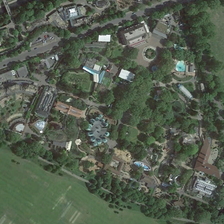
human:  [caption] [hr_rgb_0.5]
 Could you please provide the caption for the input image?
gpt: his densely populated area is a residential area .

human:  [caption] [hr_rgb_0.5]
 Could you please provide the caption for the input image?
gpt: his densely populated area is a residential area .

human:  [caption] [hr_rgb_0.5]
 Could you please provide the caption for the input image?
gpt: a lot of green lawns are planted around the house .

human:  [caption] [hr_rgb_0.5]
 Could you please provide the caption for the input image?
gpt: a lot of green lawns are planted around the house .

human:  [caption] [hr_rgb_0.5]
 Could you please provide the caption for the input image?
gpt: his densely populated area is a residential area .